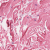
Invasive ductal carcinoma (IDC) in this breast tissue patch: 0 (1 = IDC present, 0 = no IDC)